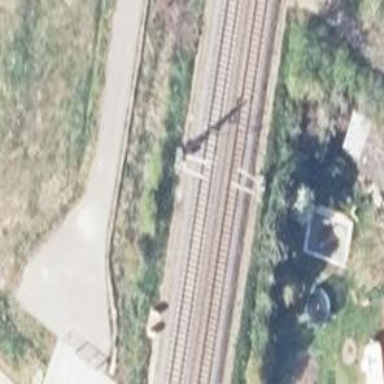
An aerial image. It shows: Milestone along the railway with catenary mast.